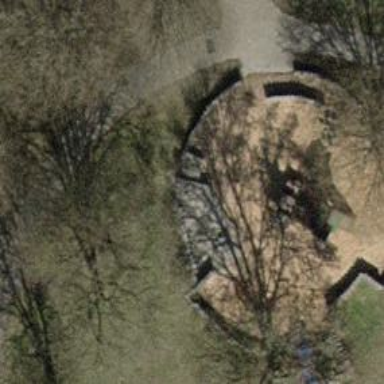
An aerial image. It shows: Playground featuring climbing frame.